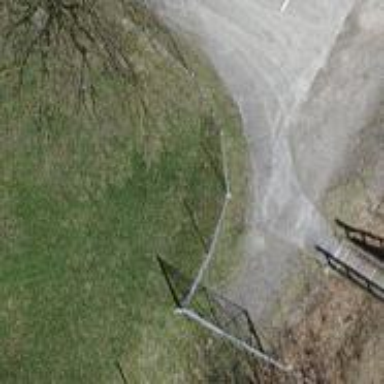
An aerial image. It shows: Fence.